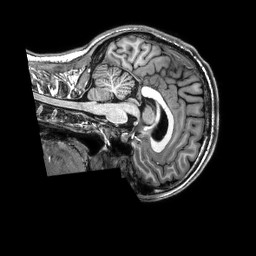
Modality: T1w
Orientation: sagittal
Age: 22
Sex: male
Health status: healthy
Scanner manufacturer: philips
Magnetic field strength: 3 T
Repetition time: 0.009 s
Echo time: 0.003996 s